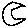
Label: moon